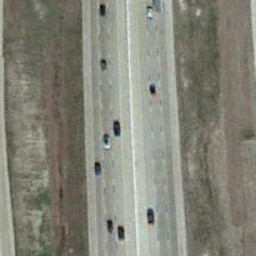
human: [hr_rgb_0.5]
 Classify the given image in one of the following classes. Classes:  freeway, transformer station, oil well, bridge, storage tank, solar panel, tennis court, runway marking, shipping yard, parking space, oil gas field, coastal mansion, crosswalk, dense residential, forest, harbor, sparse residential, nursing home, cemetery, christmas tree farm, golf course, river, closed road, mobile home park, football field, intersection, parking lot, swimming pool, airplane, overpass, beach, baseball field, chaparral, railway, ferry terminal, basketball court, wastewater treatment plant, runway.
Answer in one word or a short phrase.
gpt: freeway